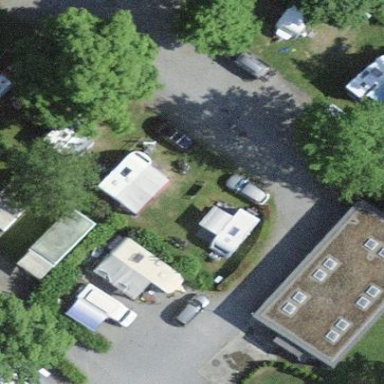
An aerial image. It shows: Camp pitch for tourism.